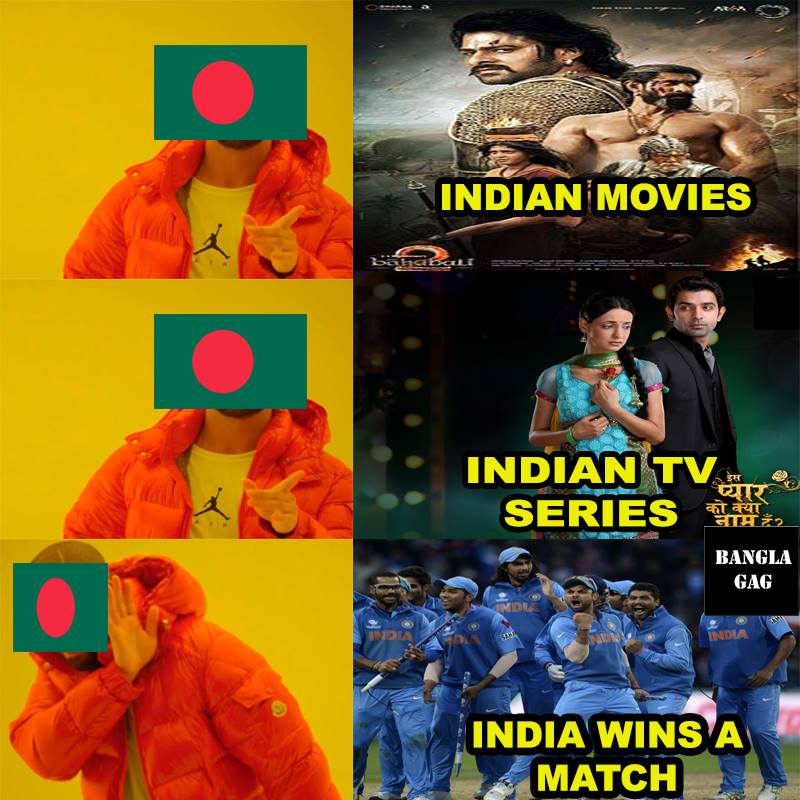
Caption: INDIAN MOVIES    INDIAN TV SERIES     INDIA WINS A MATCH
Label: hate